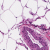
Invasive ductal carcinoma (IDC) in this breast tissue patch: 0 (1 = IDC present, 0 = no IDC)